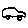
Label: car